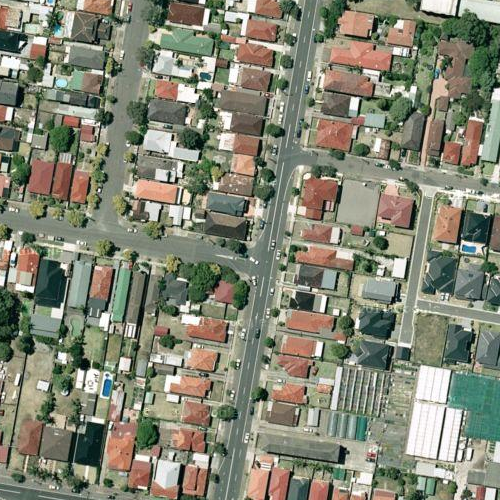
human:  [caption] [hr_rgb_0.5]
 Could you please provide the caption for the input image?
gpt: There are many houses arranged neatly and divided into rectangles by some roads .

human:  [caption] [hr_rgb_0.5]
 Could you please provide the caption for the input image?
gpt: A residential area with many houses arranged neatly and divided by some roads .

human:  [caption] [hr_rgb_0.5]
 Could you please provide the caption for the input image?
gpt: There are lots of houses with different colours of roofs in the residentail area .

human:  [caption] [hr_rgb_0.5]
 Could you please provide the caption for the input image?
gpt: Many houses arranged neatly in the residentail area and divided into rectangles by some roads .

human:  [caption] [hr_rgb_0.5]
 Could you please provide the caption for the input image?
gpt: A residential area with many houses divided into rectangles by some roads .